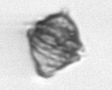
Label: Kryptoperidinium_triquetrum